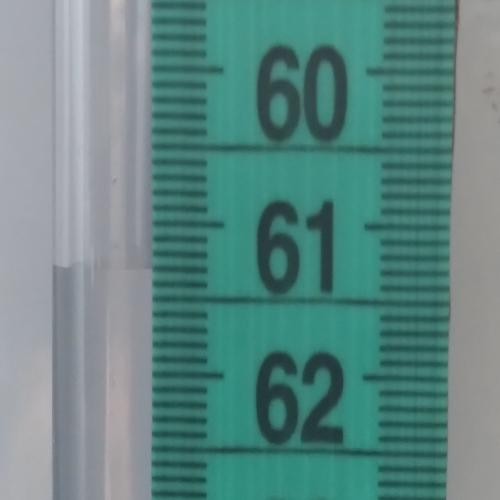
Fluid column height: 61.3 cm